Question: What is the result of this measurement?
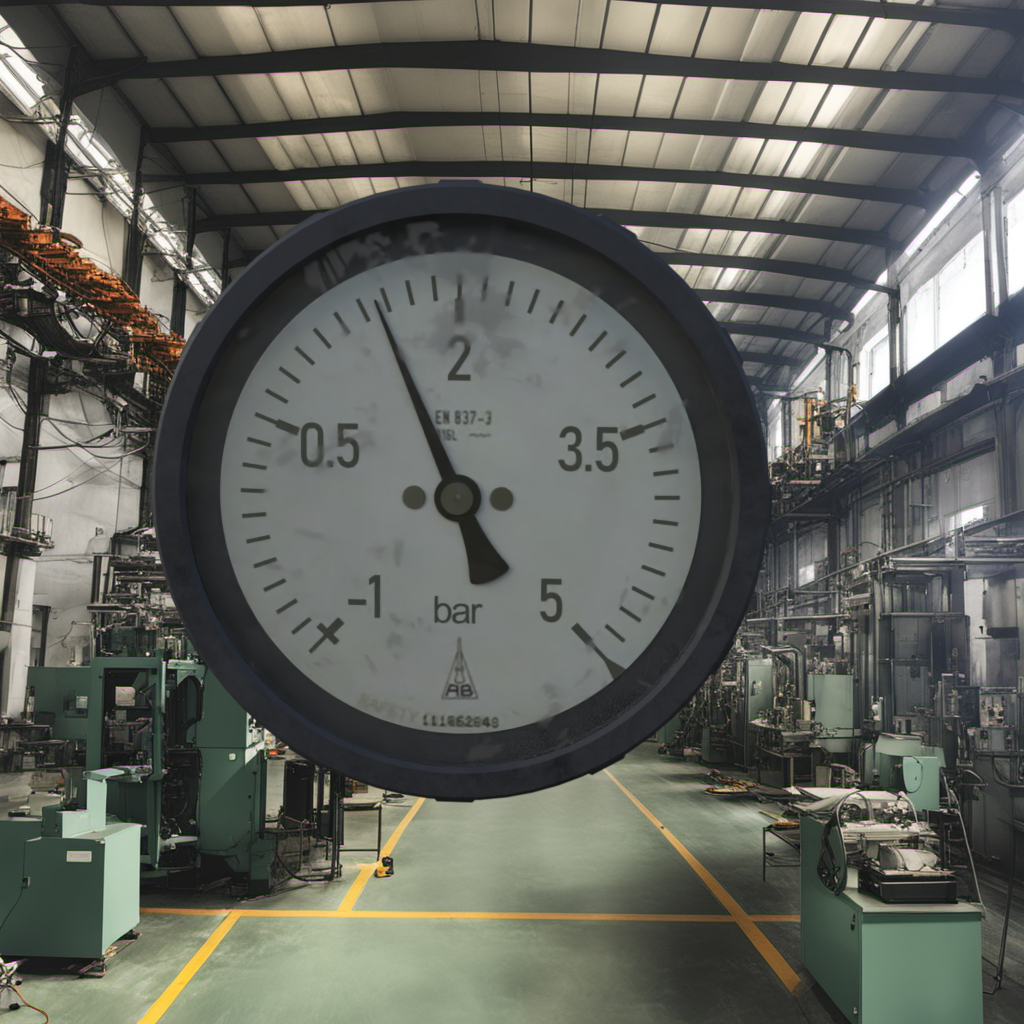
Answer: The result is 1.48
Question: What is the value range of this measurement?
Answer: The range is from -1 to 5
Question: What is the minimum and maximum value range of this measurement?
Answer: The minimum value is -1 and the maximum value is 5